Question: I want to examine a lot of little cpp files that have 'int main()' , and run only one of them at one running . something like this -

Is there any way to do that without open new project for every cpp file ?
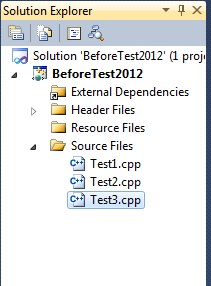
Answer: You can choose not to compile the files. Go to the properties, and exclude the file from build.